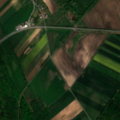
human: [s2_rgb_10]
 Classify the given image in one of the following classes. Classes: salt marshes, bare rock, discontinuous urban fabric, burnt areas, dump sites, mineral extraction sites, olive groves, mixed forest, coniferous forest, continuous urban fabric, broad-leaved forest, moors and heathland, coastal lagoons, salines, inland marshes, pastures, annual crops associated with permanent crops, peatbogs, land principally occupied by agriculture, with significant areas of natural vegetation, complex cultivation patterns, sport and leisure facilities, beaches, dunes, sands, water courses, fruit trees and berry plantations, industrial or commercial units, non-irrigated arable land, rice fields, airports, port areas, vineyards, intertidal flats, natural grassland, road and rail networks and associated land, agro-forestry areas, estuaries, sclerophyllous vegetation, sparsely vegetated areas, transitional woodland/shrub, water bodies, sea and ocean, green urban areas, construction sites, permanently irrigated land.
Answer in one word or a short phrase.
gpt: discontinuous urban fabric, non-irrigated arable land, land principally occupied by agriculture, with significant areas of natural vegetation, broad-leaved forest, coniferous forest, mixed forest